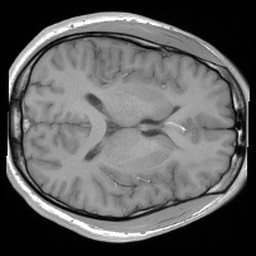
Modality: FLASH
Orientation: axial
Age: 21
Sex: male
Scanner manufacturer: siemens
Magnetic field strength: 3 T
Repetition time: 0.245 s
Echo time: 0.0026 s